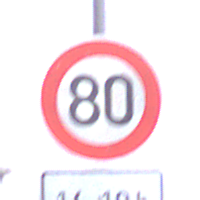
Verkehrszeichen: Geschwindigkeit80
Zusatzzeichen unten: ZeitangabenOhneBeschraenkungAufWochentage1
Umgebung: Outdoor, Nature
Tageszeit: MorningAfternoon
Wetter: Overcast
Licht: Natural
Jahreszeit: NotSpecified
Kontrast: LowContrast